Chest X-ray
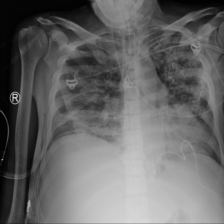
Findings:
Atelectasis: negative
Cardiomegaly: negative
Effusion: negative
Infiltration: positive
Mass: negative
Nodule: negative
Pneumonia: negative
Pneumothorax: negative
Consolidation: negative
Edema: negative
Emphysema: negative
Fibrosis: negative
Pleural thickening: negative
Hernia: negative